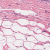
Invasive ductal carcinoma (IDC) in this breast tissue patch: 0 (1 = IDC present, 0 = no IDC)